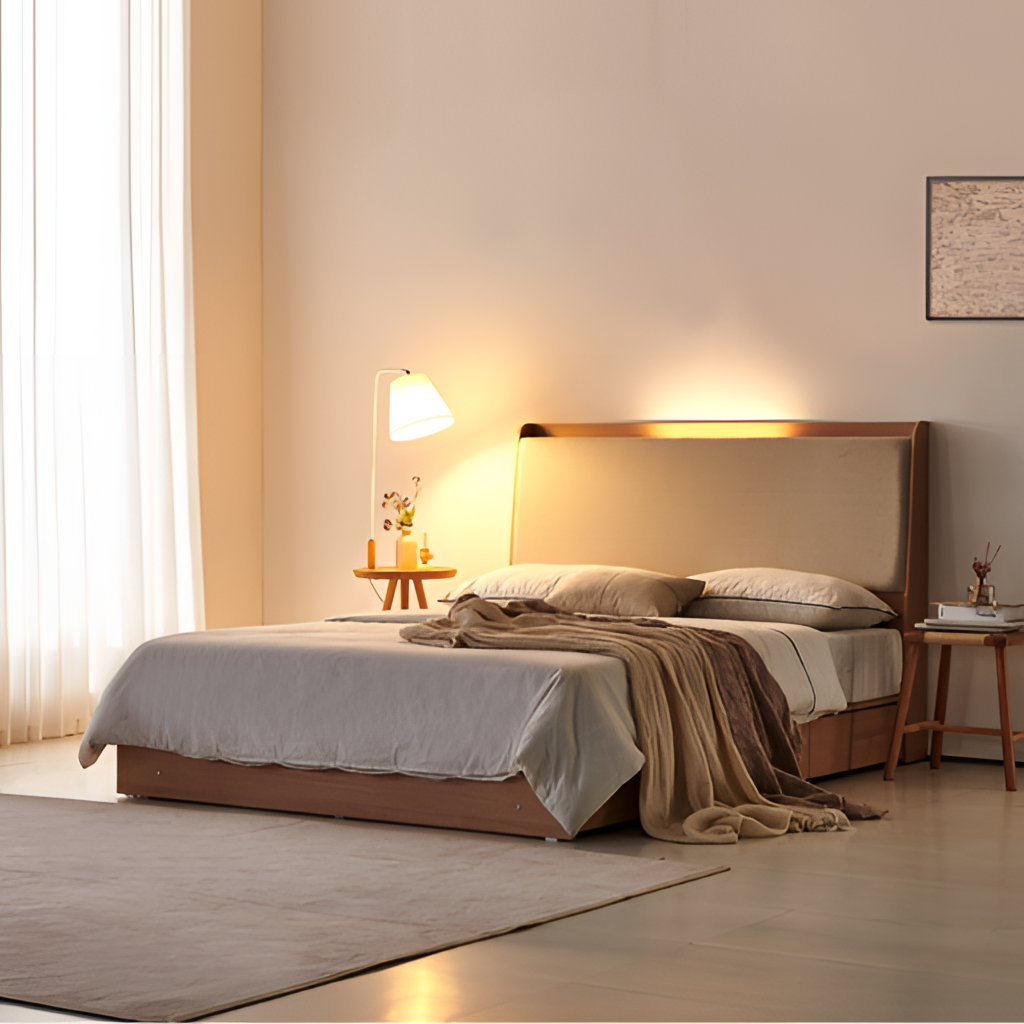
bedroom, beige fabric illuminated headboard bed, beige wood flooring, with plank pattern, paint wallpaper, with solid pattern, minimalistic